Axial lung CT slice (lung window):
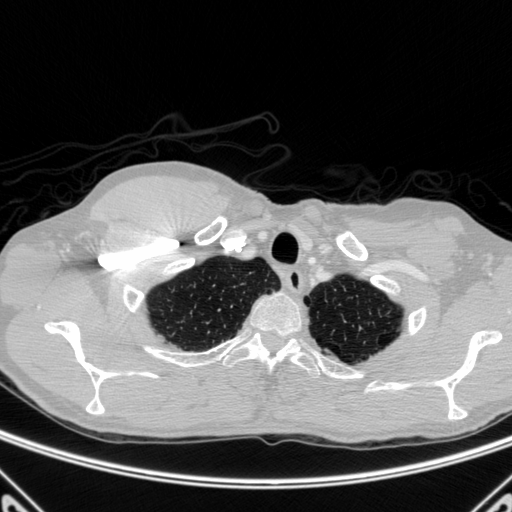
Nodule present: no